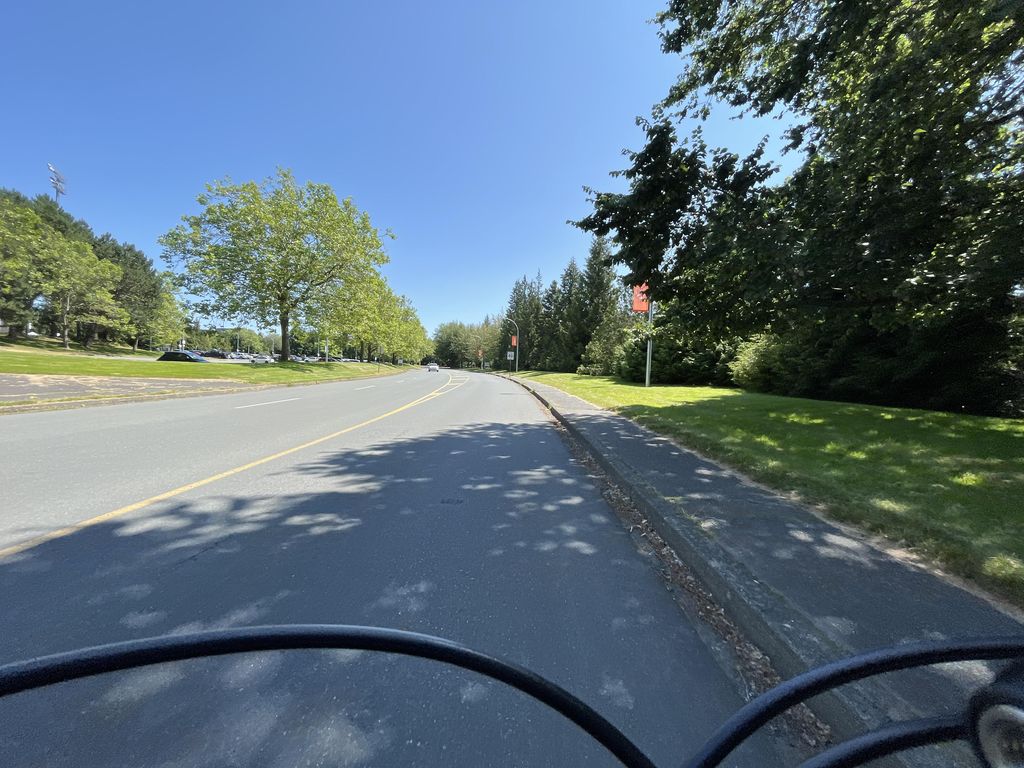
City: victoria